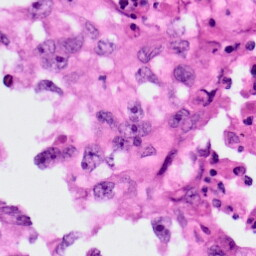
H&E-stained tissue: Lung